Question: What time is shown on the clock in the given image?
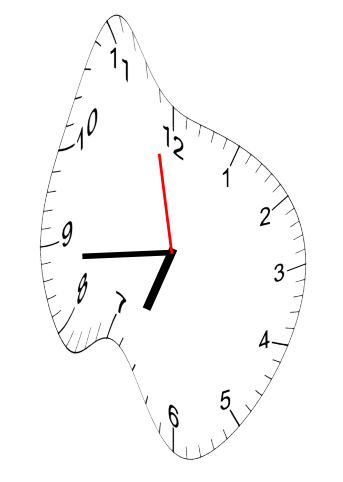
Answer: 06:43:58